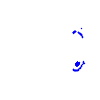
Particle: electron